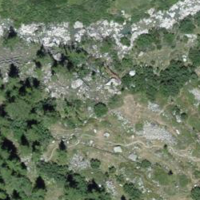
EUNIS habitat code: 31
Species observed at this site:
Melitaea diamina